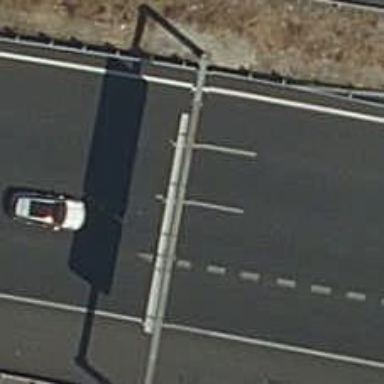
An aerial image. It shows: Motorway with asphalt surface and embankment.